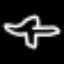
Label: airplane